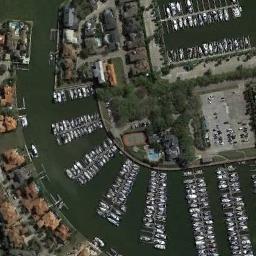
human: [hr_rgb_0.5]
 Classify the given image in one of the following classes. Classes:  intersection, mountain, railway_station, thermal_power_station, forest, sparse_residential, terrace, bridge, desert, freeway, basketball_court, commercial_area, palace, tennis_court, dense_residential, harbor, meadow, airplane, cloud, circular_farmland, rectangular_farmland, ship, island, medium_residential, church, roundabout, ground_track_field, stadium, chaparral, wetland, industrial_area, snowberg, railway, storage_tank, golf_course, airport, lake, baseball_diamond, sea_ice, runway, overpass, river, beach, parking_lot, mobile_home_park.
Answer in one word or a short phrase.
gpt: harbor